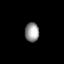
Tissue: lung
Cell type: Endothelial cells
Senescence score: 0.5723
Nuclear area (px): 268
Mean DAPI intensity: 150